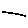
Label: line